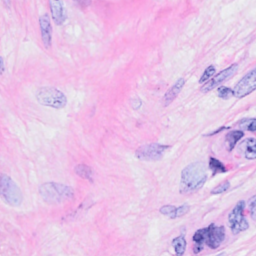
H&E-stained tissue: Breast